Найдите отношение интенсивностей в центральном максимуме двух дифракционных картин, которые получены на щели: в одном случае ширина щели равна $a$, во втором случае — $b$. Считайте, что щели освещаются одинаковыми когерентными монохроматическими пучками света. Рассмотрим дифракционную решетку, состоящую из последовательности одинаковых равноотстоящих щелей.
Найдите соотношение между интенсивностями в максимуме первого порядка дифракционных картин, которые получены на дифракционных решетках с периодом $l$ (период — расстояние между центрами двух соседних щелей), при этом в одном случае ширина щели равна $a$, а во втором случае — $(l-a)$. Считайте, что дифракционные решетки освещаются одинаковыми когерентными монохроматическими пучками света.
Докажите, что если дифракционная решётка представляет собой последовательность одинаковых равноотстоящих щелей, то интенсивность дифрагированного света $I_\text{dif}$ (интенсивность в максимумах всех порядков, кроме нулевого) не превышает $1/4$ от интенсивности падающего на решётку света. При каком условии выполняется равенство $I_\text{dif}=I_\text{inc}/4$ (т.е. яркость дифракционной картины максимальна)? Большей яркости (т.е. $I_\text{dif} > I_\text{inc}/4$) можно добиться, используя отражательную дифракционную решётку, в которой плоскость каждой бороздки составляет угол $\alpha$ с плоскостью решётки $P_1P_2$ (см. рисунок).
Найдите этот угол для дифракционной решётки, имеющей $n=2000~\text{штрихов}/\text{мм}$, если падающий на неё луч с длиной волны $\lambda_0=500~нм$ образует максимум первого порядка в направлении падения, причём этот максимум оказывается самым ярким в дифракционной картине. Дифракционную решётку из предыдущего пункта используют в монохроматоре, в котором дифрагированный пучок падает на выходную щель, после чего попадает на вогнутое зеркало с радиусом кривизны $R=1~м$.
Найдите спектральную ширину $\Delta\lambda$ и длину когерентности света, выходящего из монохроматора, освещаемого белым светом, если ширина выходной щели $d=20~мкм$, а монохроматор настроен на длину волны $\lambda_0=500~нм$. Вычислите эти величины.
Какую минимальную разность длин волн монохроматического света можно различить с помощью решётки из пункта d, если её длина составляет $10~см$, и свет, отразившись от зеркала, падает на CCD-матрицу с плотностью пикселей $200~\text{пикселей}/\text{мм}$.
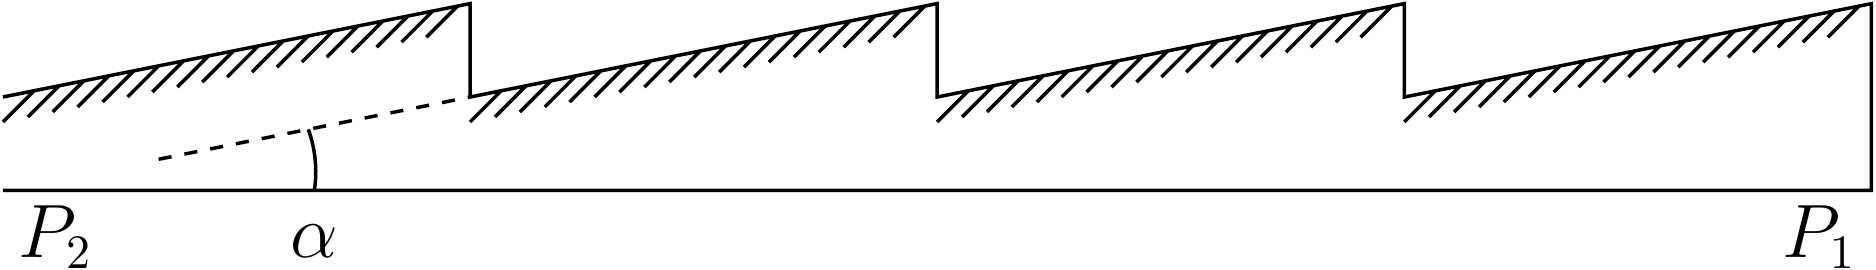
Найдите отношение интенсивностей в центральном максимуме двух дифракционных картин, которые получены на щели: в одном случае ширина щели равна $a$, во втором случае — $b$. Считайте, что щели освещаются одинаковыми когерентными монохроматическими пучками света.
Решение: Угловое распределение амплитуды электрического поля задаётся выражением:\[E(\theta)=\int_0^aCe^{i(\omega t-kx\sin\theta}~\mathrm dx,\]где $k$ — модуль волнового вектора, а $\theta$ — угол дифракции. Распределение интенсивности света в этом случае:\[I(\theta)=E(\theta)E^*(\theta)=CC^*a^2\left[\frac{\sin(ka\sin~\theta/2)}{ka\sin~\theta/2}\right]^2,\]откуда\[\frac{I_{0\:a}}{I_{0\:b}}=\frac{a^2}{b^2}.\]
Ответ: \[\frac{I_{0\:a}}{I_{0\:b}}=\frac{a^2}{b^2}\]

Найдите соотношение между интенсивностями в максимуме первого порядка дифракционных картин, которые получены на дифракционных решетках с периодом $l$ (период — расстояние между центрами двух соседних щелей), при этом в одном случае ширина щели равна $a$, а во втором случае — $(l-a)$. Считайте, что дифракционные решетки освещаются одинаковыми когерентными монохроматическими пучками света.
Ответ: Дифракционные картины для каждой из решёток:\[E_a(\theta)=\sum_m\int_{ml}^{ml+a}Ce^{i(\omega t-kx\sin\theta)}~\mathrm dx\quadи\quad E_{l-a}(\theta)=\sum_m\int_{ml+1}^{ml+l}Ce^{i(\omega t-kx\sin\theta)}~\mathrm dx.\]Складывая эти два распределения, получим распределение поля, соответствующее отсутствию преграды:\[E_a(\theta)+E_{l-a}(\theta)=E_{inc}(\theta)=\begin{cases}0&\text{геометрическая тень}\\E_0&\text{направление падения}\end{cases}\]Поскольку главный максимум первого порядка наблюдается в геометрической тени,\[E_{a(1)}+E_{l-a(1)}=0\implies E_{a(1)}=-E_{l-a(1)}\implies I_{a(1)}=E_{a(1)}E^*_{a(1)}=E_{l-a(1)}E^*_{l-a(1)}=I_{l-a(1)}.\]Итого, главные максимумы первого порядка двух решёток будут иметь одинаковую интенсивность.

Докажите, что если дифракционная решётка представляет собой последовательность одинаковых равноотстоящих щелей, то интенсивность дифрагированного света $I_\text{dif}$ (интенсивность в максимумах всех порядков, кроме нулевого) не превышает $1/4$ от интенсивности падающего на решётку света. При каком условии выполняется равенство $I_\text{dif}=I_\text{inc}/4$ (т.е. яркость дифракционной картины максимальна)?
Ответ: Рассмотрим дополнительную решётку, освещённую тем же пучком света. В этом случае можно записать:

Найдите этот угол для дифракционной решётки, имеющей $n=2000~\text{штрихов}/\text{мм}$, если падающий на неё луч с длиной волны $\lambda_0=500~нм$ образует максимум первого порядка в направлении падения, причём этот максимум оказывается самым ярким в дифракционной картине.
Решение: Проблема рассматриваемых решёток состоит в том, что они амплитудные, поэтому главный дифракционный максимум накладывается на максимум $\theta=0$. Чтобы избежать этого, в решётке должны происходить периодические изменения фазы падающей волны. На практике обычно используются отражательные решётки, поверхность борозд в которой наклонена под некоторым углом к плоскости решётки.\[\sin i+\sin\alpha=nm\lambda_0.\]Для $m=1$ и $i=\alpha$ (максимум интенсивности) получим:\[2\sin\alpha=n\lambda_0\implies\alpha=30^\circ.\]
Ответ: \[\alpha=30^\circ\]

Найдите спектральную ширину $\Delta\lambda$ и длину когерентности света, выходящего из монохроматора, освещаемого белым светом, если ширина выходной щели $d=20~мкм$, а монохроматор настроен на длину волны $\lambda_0=500~нм$. Вычислите эти величины.
Решение: Спектральная ширина:\[\Delta\lambda=\frac d{D_\alpha R/2}=2d\cos\alpha/Rn=17~пм.\]Длина когерентности равна длине оптического пути, после прохождения которого уже не наблюдается дифракционная картина. Распределение интенсивности в двулучевом интерферометре, освещаемом в диапазоне $[\lambda_0-\Delta\lambda/2,\lambda_0+\Delta\lambda/2]$ и $[\nu_0-\Delta\nu/2,\nu_0+\Delta\nu/2]$, имеет вид:\[I=\int\limits_{\nu_0-\Delta\nu/2}^{\nu_0+\Delta\nu/2}2\frac{I_0}{\Delta\nu}\left(1+\cos\frac{2\pi\nu}cL\right)~\mathrm d\nu=2\frac{I_0}{\Delta\nu}\left.\left(\nu+\frac{\sin~\frac{2\pi\nu}cL}{\frac{2\pi}cL}\right)\right|_{\nu_0-\Delta\nu/2}^{\nu_0+\Delta\nu/2}\\\implies I=2I_0\left(1+\frac{\sin~\frac{\pi\Delta\nu}cL}{\frac{\pi\Delta\nu}cL}\cos\frac{2\pi\nu_0}cL\right).\]Видность дифракционной картины\[V=\frac{I_{max}-I_{min}}{I_{max}+I_{min}}=\frac{\left|\frac{\pi\Delta\nu}cL\sin\right|}{\frac{\pi\Delta\nu}cL}.\]Здесь $L$ — разность оптических путей интерферирующих волн. Первое исчезновение дифракционной картины происходит при:\[V=0\implies\frac{\pi\Delta\nu}cL_c=\pi\implies L_c=\frac c{\Delta\nu}=\frac{\lambda_0^2}{\Delta\lambda}.\]
Ответ: \[L_c=\frac{Rn\lambda_0^2}{d\sqrt3}=1.5~см\]

Какую минимальную разность длин волн монохроматического света можно различить с помощью решётки из пункта d, если её длина составляет $10~см$, и свет, отразившись от зеркала, падает на CCD-матрицу с плотностью пикселей $200~\text{пикселей}/\text{мм}$.
Решение: Разрешающая способность в первом порядке:\[P=\frac\lambda{\delta\lambda}=N=nL=2\cdot10^5.\]Следовательно, наименьший диапазон, различимый дифракционной решёткой, равен $\delta\lambda=2.5~пм$. При этом наименьший различимый диапазон из-за конечного размера пикселя будет равен:\[\delta\lambda'=2\cdot5~мкм\cdot\frac{\cos\alpha}{Rn}=4.3~пм.\]Таким образом, минимальный различимый спектральный диапазон у данного спектрометра равен $4.3~пм$.
Ответ: \[\Delta\lambda_\mathrm{min}=4.3~пм\]
Темы:
T, Оптика, Волновая оптика, Дифракционная решетка, Интенсивность, Дифракция, 2023, Romanian Master